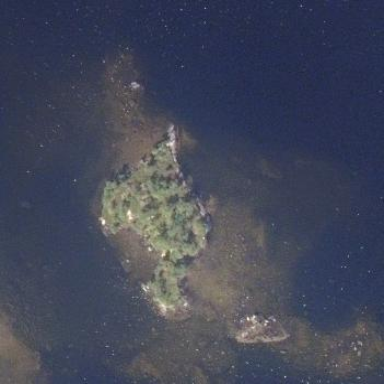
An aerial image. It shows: Islet.